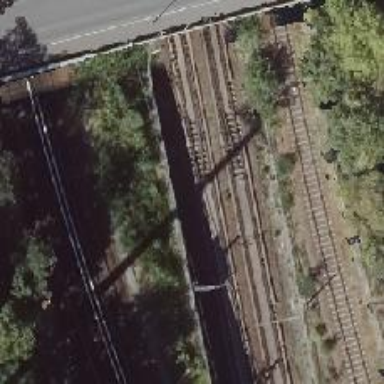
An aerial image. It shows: Rail line with contact line electrification. The railway is ballastless.